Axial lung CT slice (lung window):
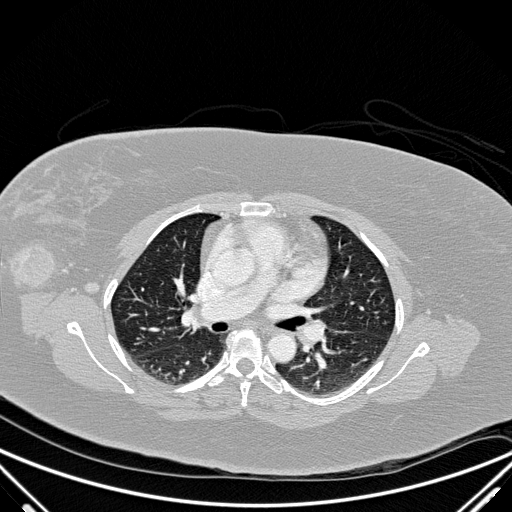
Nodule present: no